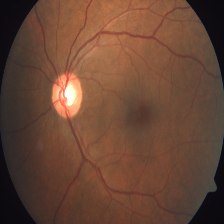
Diabetic retinopathy grade: Severe